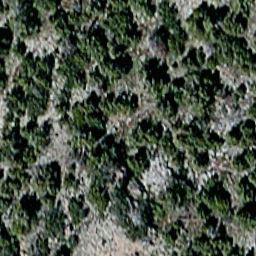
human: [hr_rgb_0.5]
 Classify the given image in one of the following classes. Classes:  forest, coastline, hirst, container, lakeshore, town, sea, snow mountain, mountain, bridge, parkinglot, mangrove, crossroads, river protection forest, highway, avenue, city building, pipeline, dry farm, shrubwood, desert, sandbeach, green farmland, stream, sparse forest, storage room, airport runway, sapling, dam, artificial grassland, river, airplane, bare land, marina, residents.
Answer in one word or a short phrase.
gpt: sparse forest